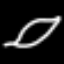
Label: leaf